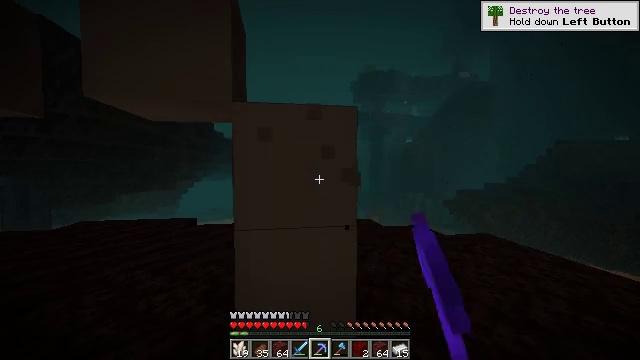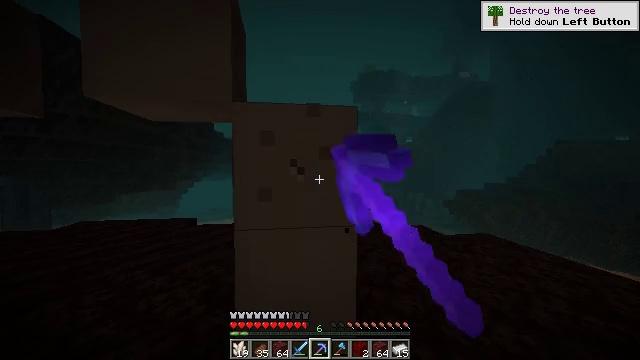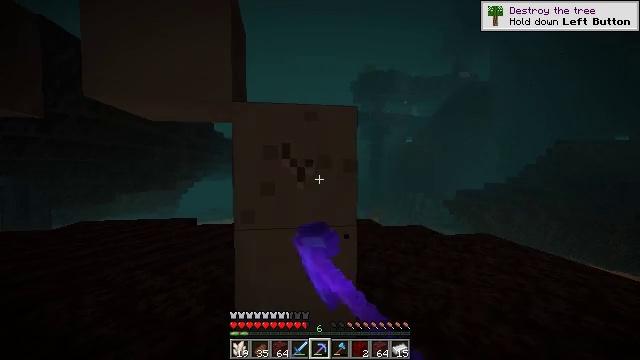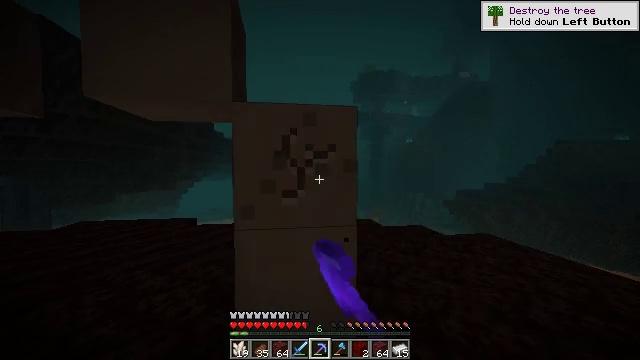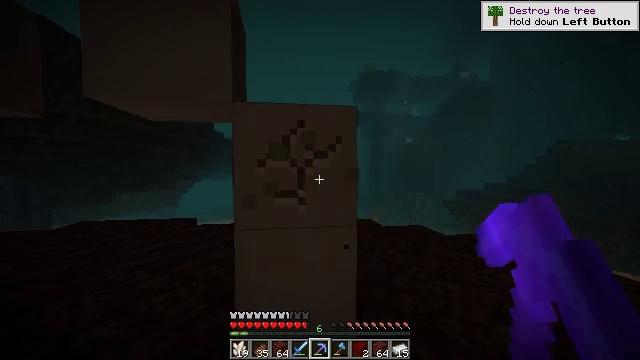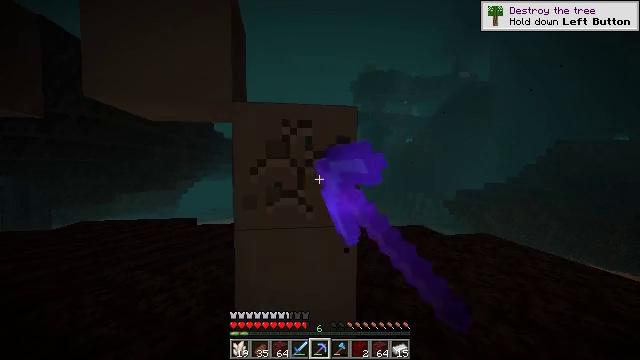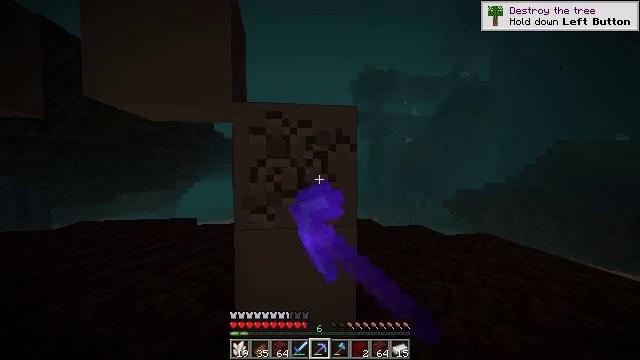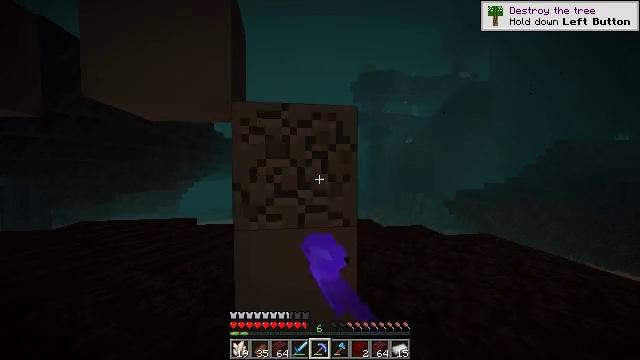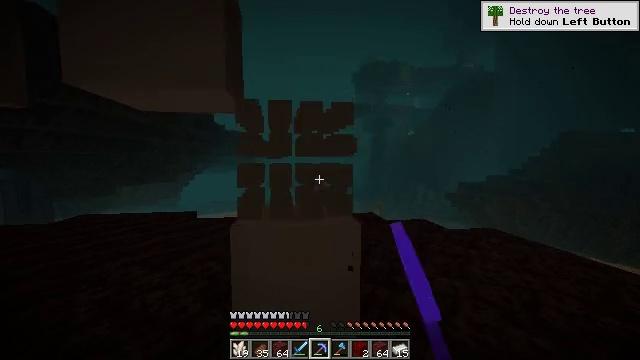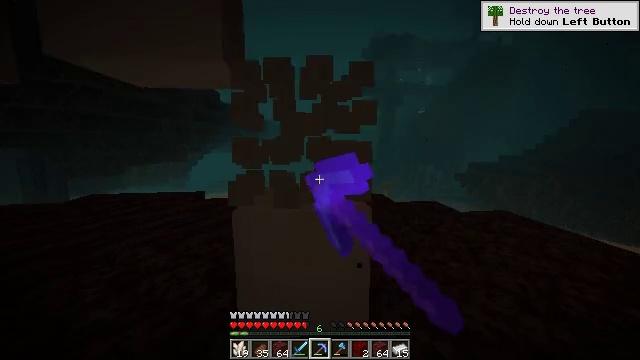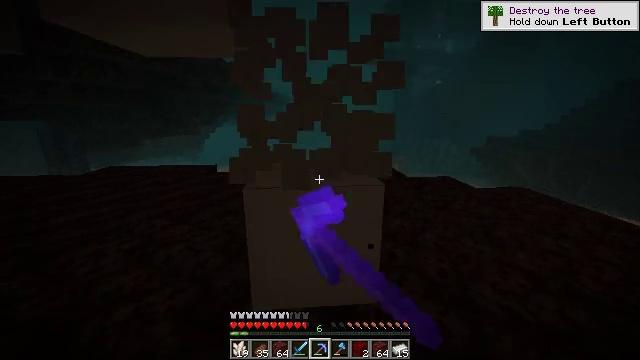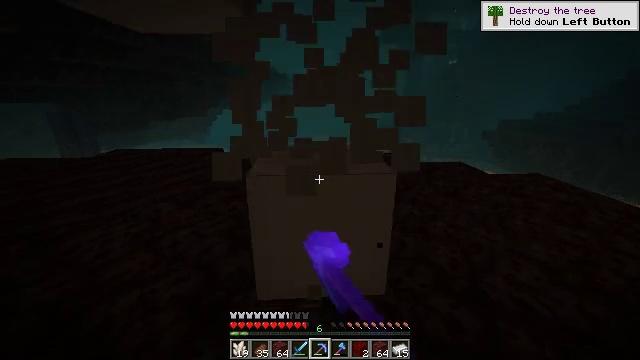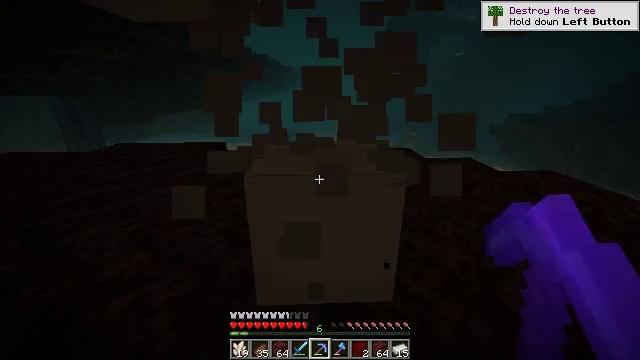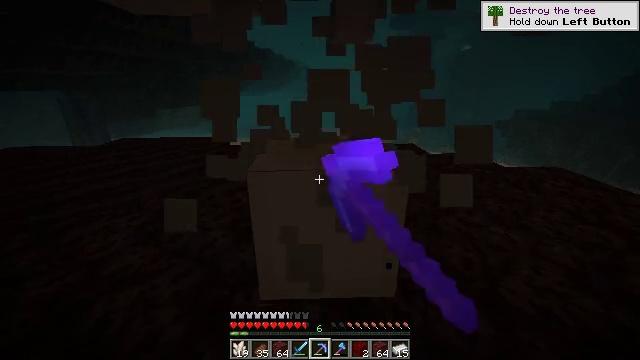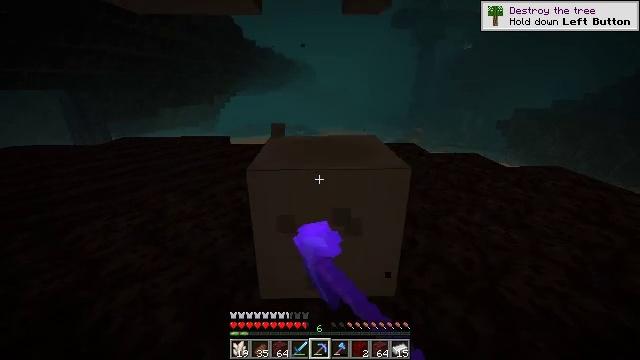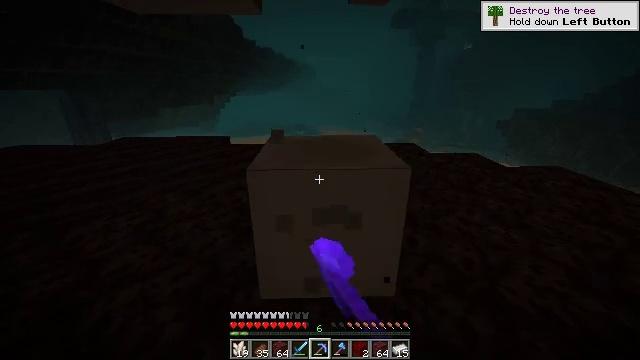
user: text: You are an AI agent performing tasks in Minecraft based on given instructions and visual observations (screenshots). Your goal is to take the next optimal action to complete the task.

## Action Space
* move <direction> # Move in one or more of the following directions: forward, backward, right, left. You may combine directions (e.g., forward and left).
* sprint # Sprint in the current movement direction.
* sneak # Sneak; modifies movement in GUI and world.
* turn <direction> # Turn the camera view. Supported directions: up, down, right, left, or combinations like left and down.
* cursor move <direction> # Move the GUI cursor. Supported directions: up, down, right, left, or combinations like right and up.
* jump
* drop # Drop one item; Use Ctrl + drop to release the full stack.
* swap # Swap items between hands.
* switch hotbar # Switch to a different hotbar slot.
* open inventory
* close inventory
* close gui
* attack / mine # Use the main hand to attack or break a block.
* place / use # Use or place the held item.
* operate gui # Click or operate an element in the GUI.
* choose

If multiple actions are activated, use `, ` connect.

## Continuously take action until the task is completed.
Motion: motion action
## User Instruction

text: Mine the bone block found in fossils.
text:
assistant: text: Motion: attack / mine
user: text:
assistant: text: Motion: attack / mine
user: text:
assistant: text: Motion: attack / mine
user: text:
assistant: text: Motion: attack / mine
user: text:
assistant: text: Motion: attack / mine
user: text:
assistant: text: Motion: attack / mine
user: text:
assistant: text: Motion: move forward, attack / mine
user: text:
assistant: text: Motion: move forward, turn down, attack / mine
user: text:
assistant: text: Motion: move forward, turn left and down, attack / mine
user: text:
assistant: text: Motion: move forward, turn left and down, attack / mine
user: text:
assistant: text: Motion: move forward, turn left and down, attack / mine
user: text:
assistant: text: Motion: turn down, attack / mine
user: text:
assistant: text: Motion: turn down, attack / mine
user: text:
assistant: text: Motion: attack / mine
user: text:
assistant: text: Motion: attack / mine
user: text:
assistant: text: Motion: attack / mine
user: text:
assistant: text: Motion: attack / mine
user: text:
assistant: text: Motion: attack / mine
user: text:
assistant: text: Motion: attack / mine
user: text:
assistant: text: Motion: attack / mine
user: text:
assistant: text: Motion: attack / mine
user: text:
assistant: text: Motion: attack / mine
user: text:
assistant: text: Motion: attack / mine
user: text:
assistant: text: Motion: attack / mine
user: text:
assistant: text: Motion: attack / mine
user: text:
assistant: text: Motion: attack / mine
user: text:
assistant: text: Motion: attack / mine
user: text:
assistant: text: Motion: attack / mine
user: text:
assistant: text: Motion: attack / mine
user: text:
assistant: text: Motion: move forward and move right, turn left and up